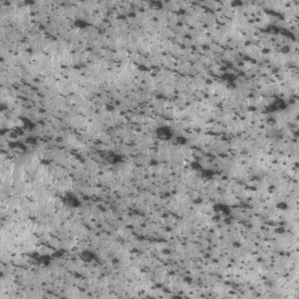
Label: frost